You are looking at a signal-to-image encoding: consecutive vibration samples arranged as the rows of a grayscale square. Classify the bearing condition as one of: normal, inner_race, outer_race, ball.
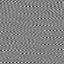
Answer: outer_race